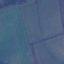
Label: AnnualCrop